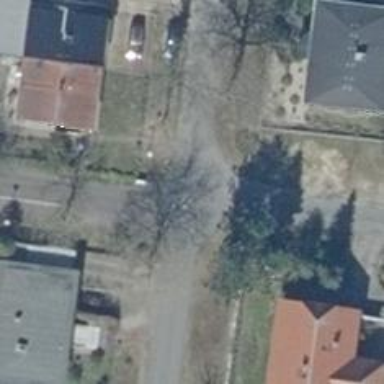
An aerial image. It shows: Asphalt road in living street.